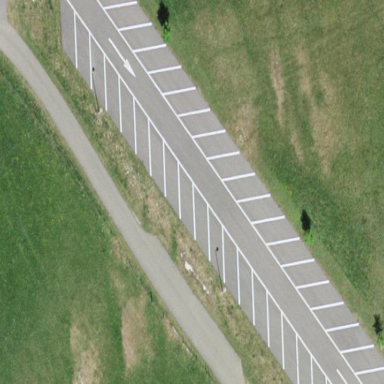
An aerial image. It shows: Parking area with asphalt surface.